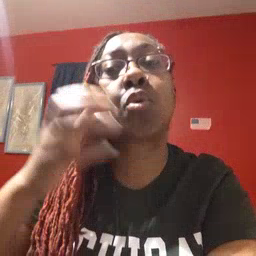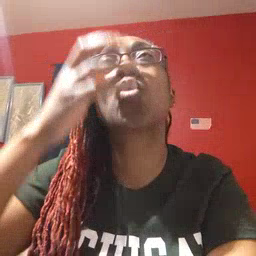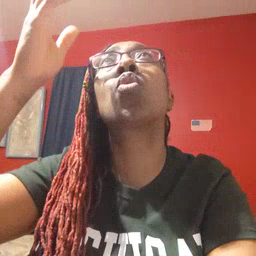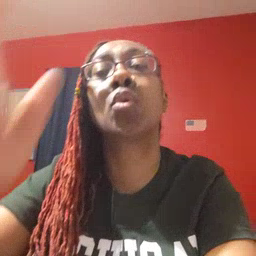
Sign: balloon